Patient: sex F, age 59
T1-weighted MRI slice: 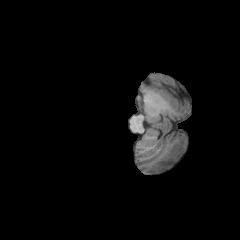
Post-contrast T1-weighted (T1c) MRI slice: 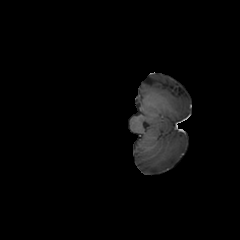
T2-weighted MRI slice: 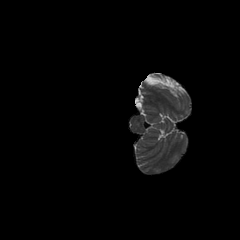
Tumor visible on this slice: no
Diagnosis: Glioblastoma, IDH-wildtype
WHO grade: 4